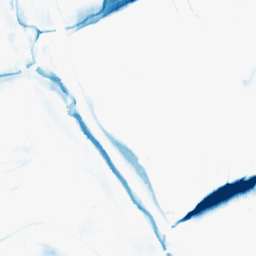
Category: morphological
Decomposition family: morphological_ellipse
Decomposition parameters: operation: closing
width: 30
height: 5
Upsampling method: quintic
Upsampling parameters: scale: 4
Upsampling scale: 4